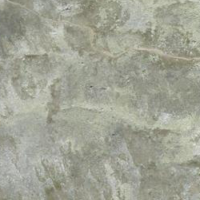
EUNIS habitat code: 48
Species observed at this site:
Bistorta vivipara